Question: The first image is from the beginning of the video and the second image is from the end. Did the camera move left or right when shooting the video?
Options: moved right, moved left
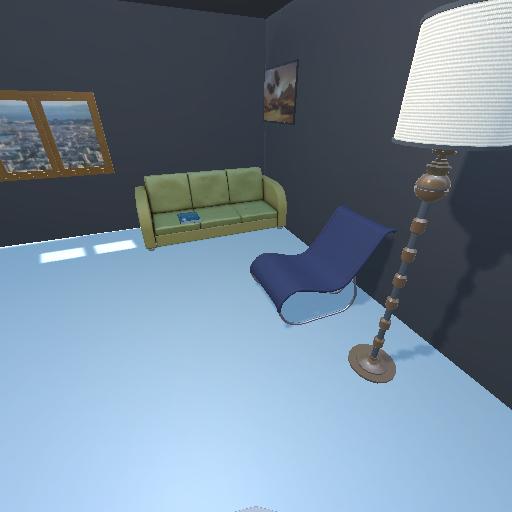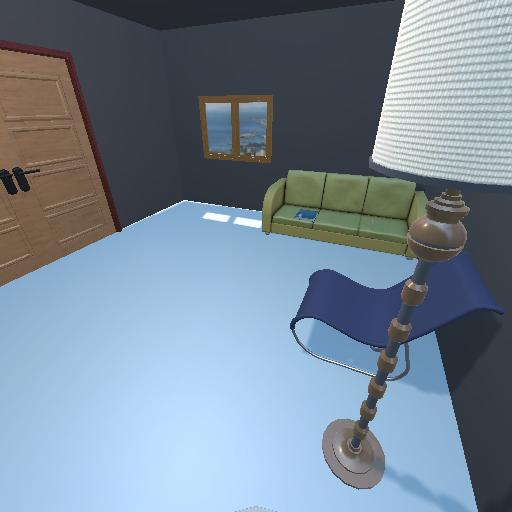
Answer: moved right